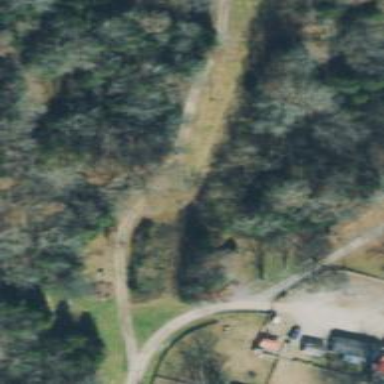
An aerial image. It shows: Driveway leading to service road.